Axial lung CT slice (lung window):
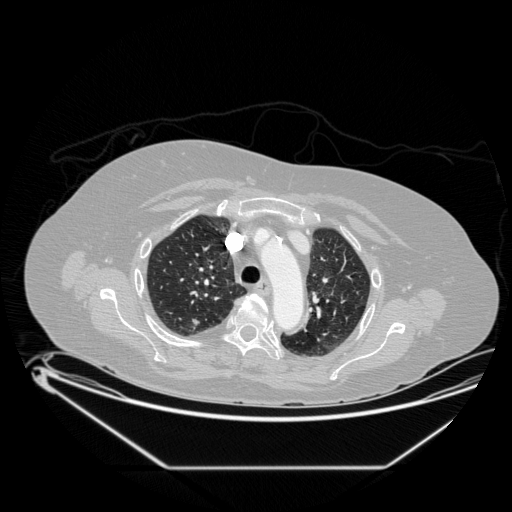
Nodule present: yes
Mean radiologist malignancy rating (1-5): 3